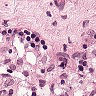
Metastatic tissue present: no